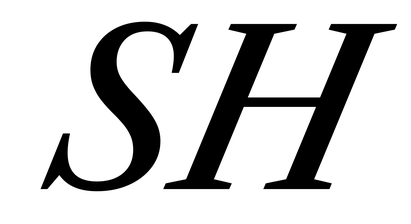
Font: LibreCaslonText-Italic_Medium_Italic